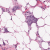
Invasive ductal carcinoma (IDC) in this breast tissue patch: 1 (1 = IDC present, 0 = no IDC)